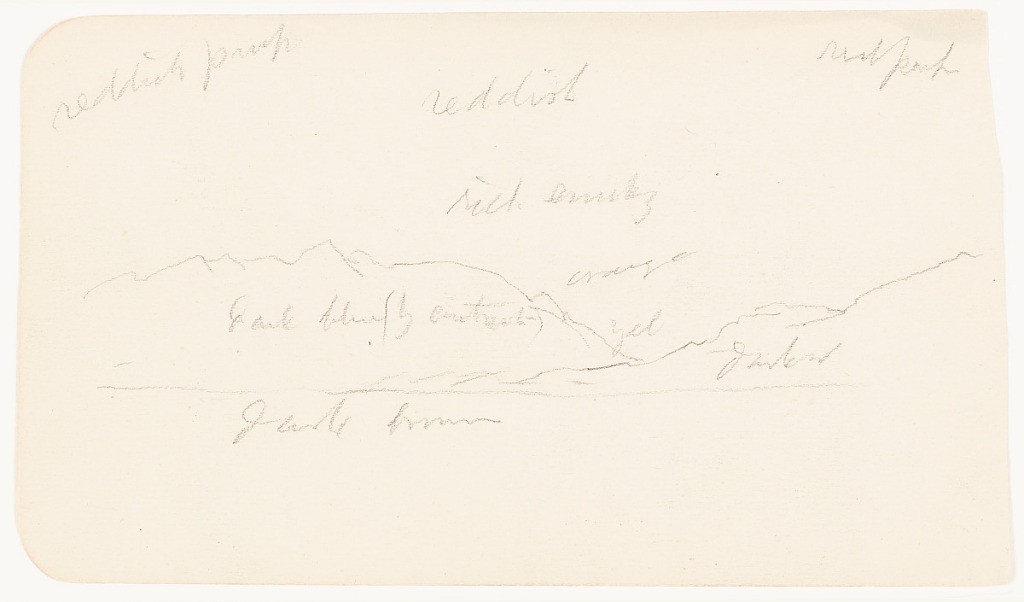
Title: Mountains in Mexico
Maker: Frederic Edwin Church, American, 1826–1900
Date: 1884–1885
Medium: Graphite on off-white wove paper
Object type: Drawing
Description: Landscape sketch showing a view of a rugged mountain range in Mexico. Shown in the background across a flat middle distance, one ridge, at right, descends toward the center, while another, taller ridge is visible behind it. This ridge includes several sharp, craggy peaks.